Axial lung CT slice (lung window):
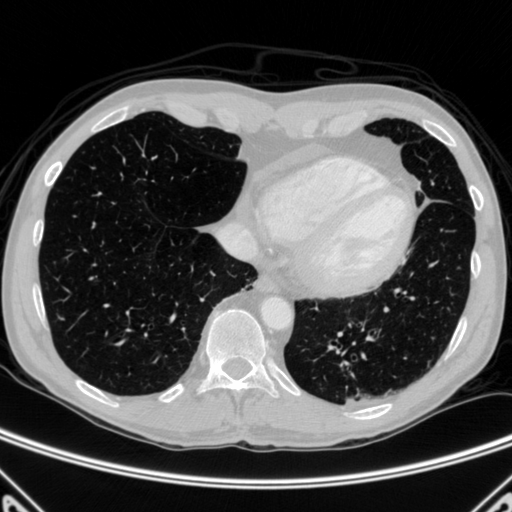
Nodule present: no